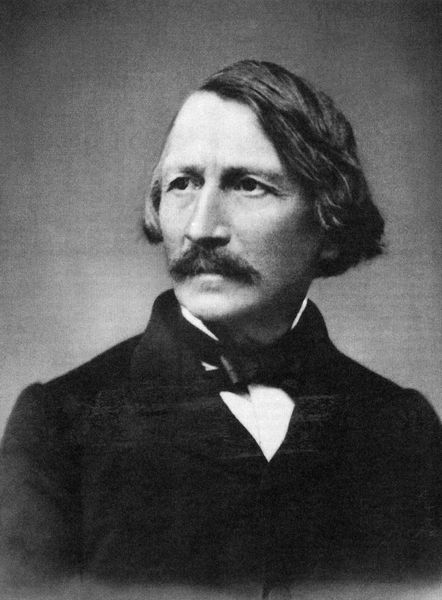
Titel: Gottfried Semper
Schlagwörter: kopf, mann, weiß, frisur, grau, haar, mund, nase, profil, schwarz, zeichnung, blick, schleife, anzug, bart, hemd, schnurrbart, augen, gesicht, kragen, bildnis, herr, portrait, porträt, haare, lange haare, mantel, augenbrauen, locken, scheitel, man, weis, schnäuzer, schnurbart, ernst, fleige, fliege, jackett, schnauzbart, schnauzer, jacket, foto, fotografie, photographie, schwarz-weiß, stich, halbprofil, halbporträt, fotographie, weißes hemd, seitwärts, dunkle augen, lange harre, 19. jahrhundert, schwrz weiß, schluflider, blick seitlich, nanzug